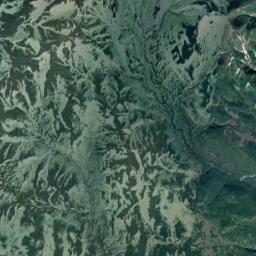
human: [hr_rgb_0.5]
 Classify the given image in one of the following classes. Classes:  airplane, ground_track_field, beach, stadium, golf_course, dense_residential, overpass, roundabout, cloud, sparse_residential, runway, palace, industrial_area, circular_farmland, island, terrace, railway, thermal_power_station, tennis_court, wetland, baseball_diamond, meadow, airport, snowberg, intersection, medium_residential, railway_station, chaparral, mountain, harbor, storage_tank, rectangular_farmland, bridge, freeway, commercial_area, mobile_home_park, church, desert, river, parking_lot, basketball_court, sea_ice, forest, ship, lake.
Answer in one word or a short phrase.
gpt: snowberg